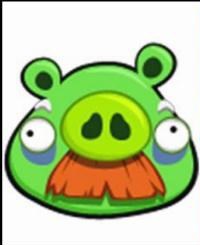
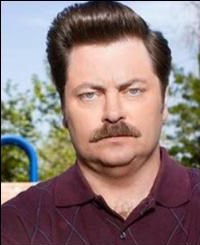
Blend attribute: Moustache
Blending difficulty: Medium
Creative potential: High